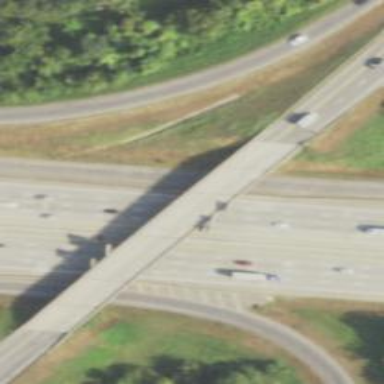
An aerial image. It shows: Secondary road crossing over beam bridge.